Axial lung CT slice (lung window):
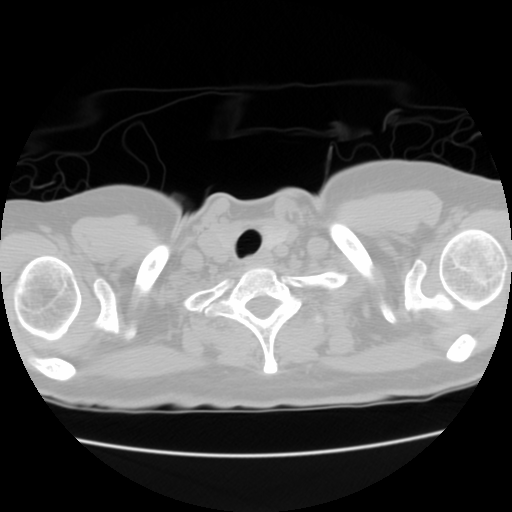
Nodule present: no